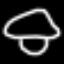
Label: mushroom